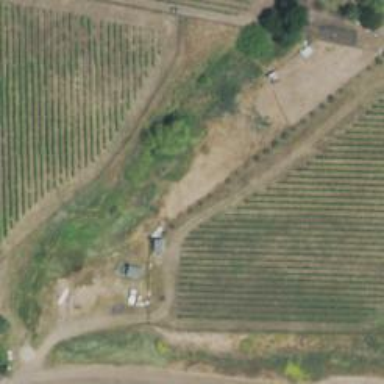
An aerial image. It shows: Vineyard with wine grapes as the crop.